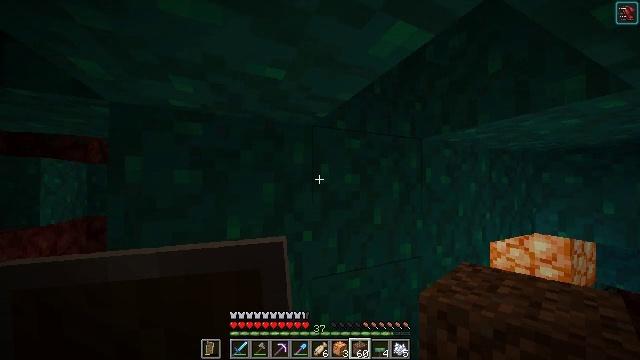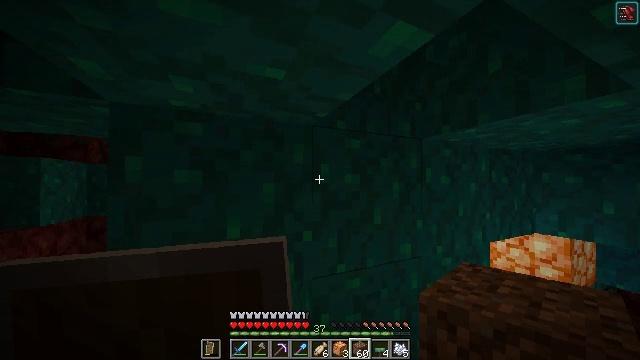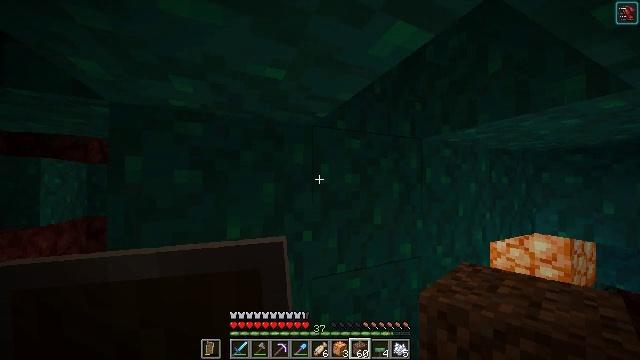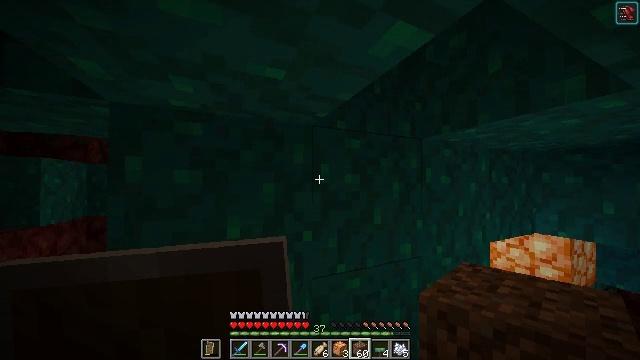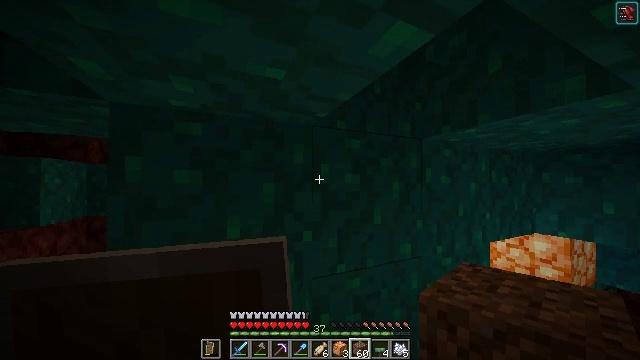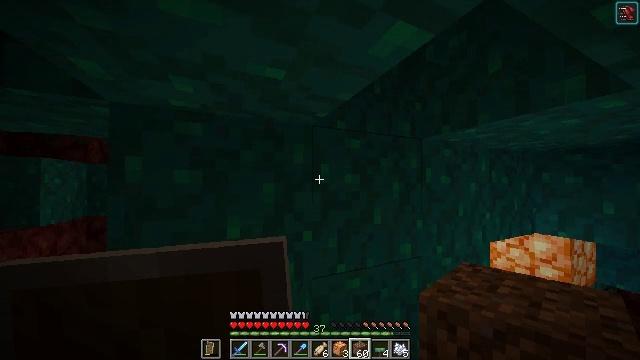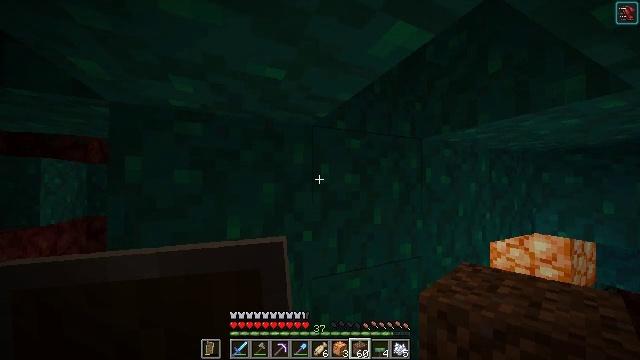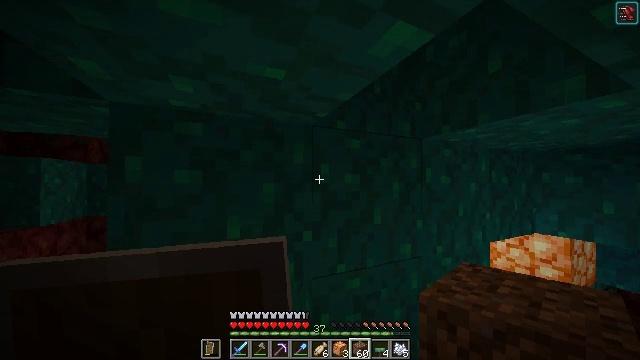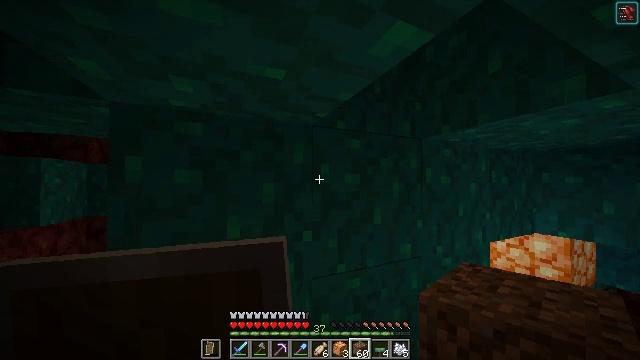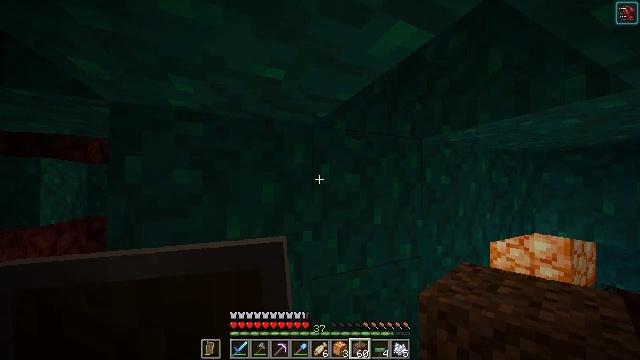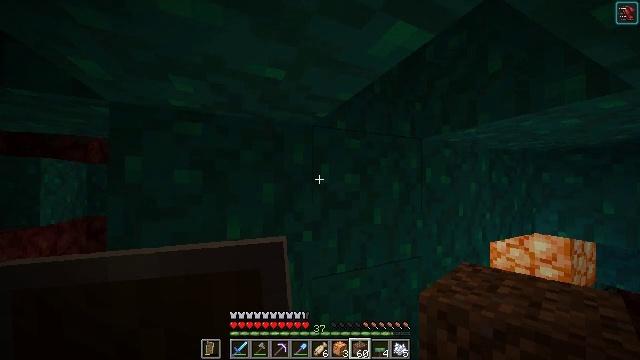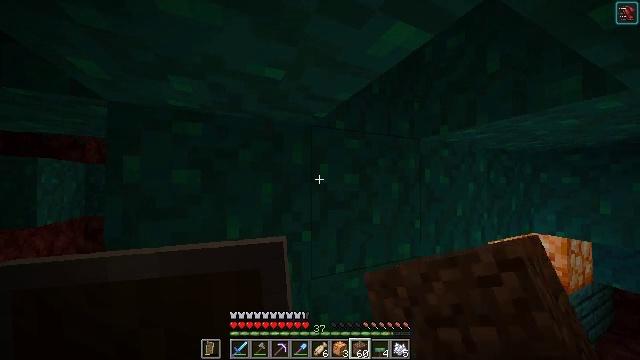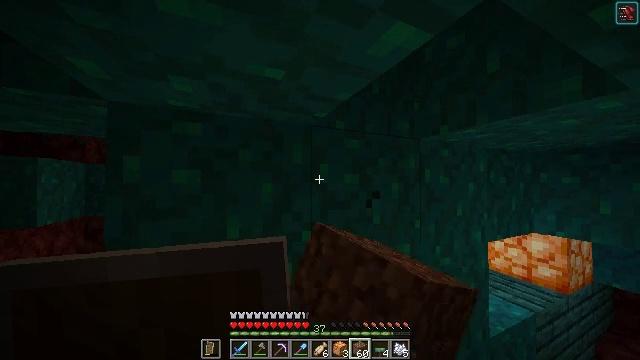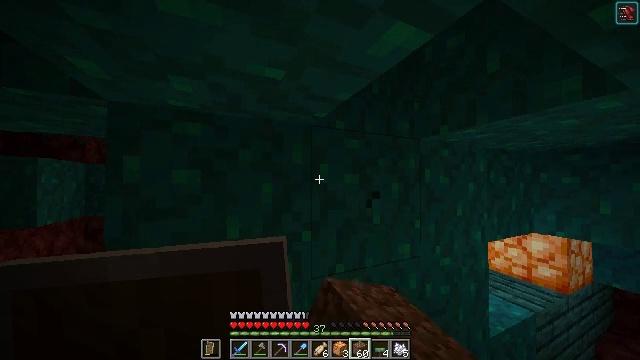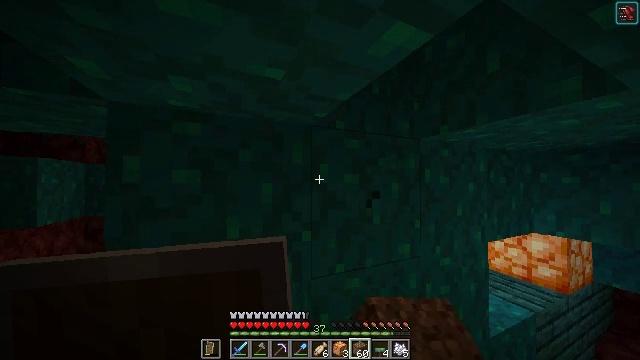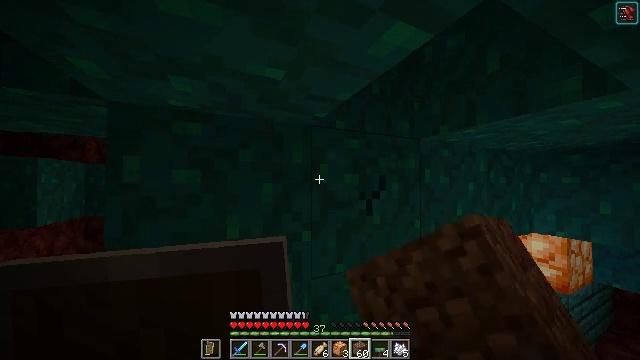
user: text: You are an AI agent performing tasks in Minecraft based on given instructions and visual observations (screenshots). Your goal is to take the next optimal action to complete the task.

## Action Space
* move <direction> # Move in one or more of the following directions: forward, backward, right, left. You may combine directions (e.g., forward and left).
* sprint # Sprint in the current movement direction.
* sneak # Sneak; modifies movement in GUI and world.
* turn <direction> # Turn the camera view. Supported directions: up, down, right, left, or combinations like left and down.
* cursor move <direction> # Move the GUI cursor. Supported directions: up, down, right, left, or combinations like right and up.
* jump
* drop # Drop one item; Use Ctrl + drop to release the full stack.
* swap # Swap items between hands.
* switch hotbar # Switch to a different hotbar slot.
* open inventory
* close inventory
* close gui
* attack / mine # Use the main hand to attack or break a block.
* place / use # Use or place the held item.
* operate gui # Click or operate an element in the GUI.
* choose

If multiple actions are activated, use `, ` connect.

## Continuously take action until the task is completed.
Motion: motion action
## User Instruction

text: Attack the warped wart block to obtain it.
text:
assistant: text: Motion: no_op
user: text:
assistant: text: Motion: no_op
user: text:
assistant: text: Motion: no_op
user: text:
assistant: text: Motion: no_op
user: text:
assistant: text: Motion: no_op
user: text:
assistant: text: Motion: no_op
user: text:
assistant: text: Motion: no_op
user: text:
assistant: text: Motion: no_op
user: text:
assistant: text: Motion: no_op
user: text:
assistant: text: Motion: attack / mine
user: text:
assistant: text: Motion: attack / mine
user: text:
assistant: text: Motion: attack / mine
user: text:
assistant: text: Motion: attack / mine
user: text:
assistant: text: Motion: attack / mine
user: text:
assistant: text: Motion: attack / mine
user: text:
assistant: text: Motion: attack / mine
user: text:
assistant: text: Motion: attack / mine
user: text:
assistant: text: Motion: attack / mine
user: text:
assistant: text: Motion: attack / mine
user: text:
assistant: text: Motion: attack / mine
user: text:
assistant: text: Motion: attack / mine
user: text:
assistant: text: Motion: attack / mine
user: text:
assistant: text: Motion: attack / mine
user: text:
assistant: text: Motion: attack / mine
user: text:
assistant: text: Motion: attack / mine
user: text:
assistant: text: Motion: attack / mine
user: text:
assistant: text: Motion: attack / mine
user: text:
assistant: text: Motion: attack / mine
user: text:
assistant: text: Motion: attack / mine
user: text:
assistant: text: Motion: attack / mine